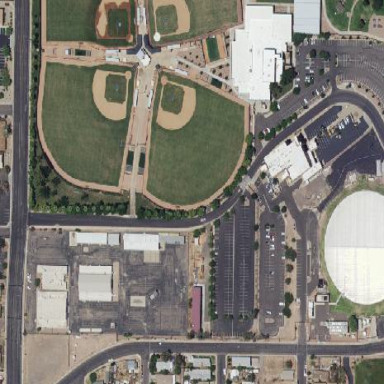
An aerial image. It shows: Baseball pitch for leisure and sports activities.